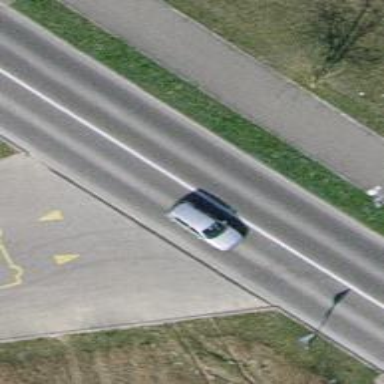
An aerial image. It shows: Tertiary road with asphalt surface and separate sidewalk.